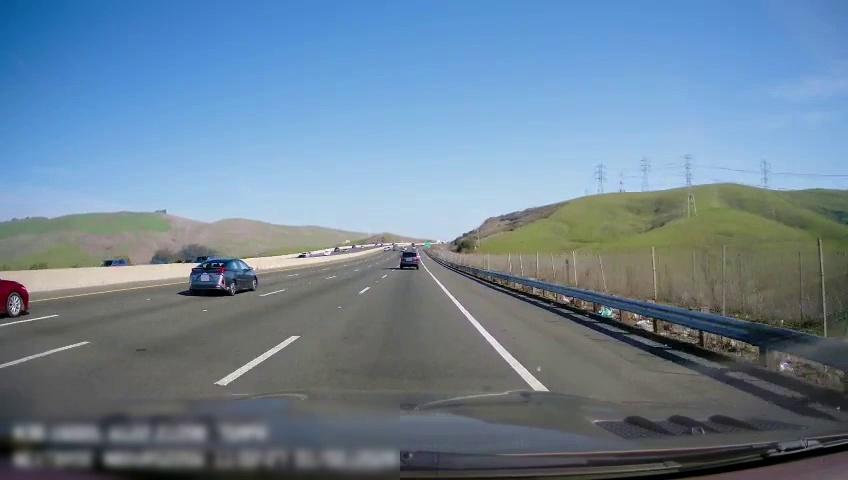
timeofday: Day
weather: Sunny
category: Drivable Space
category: Drivable Space
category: Vehicles | Car
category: Vehicles | Car
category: Vehicles | Car
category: Vehicles | SUV
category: Vehicles | SUV
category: Lanes | Alternate Lane
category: Lanes | Alternate Lane
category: Lanes | Alternate Lane
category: Lanes | Current Lane
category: Lanes | Alternate Lane